Question: I am trying to run a basic example with the Facebook SDK for Python. I tried doing exactly what this <URL>:

'import Facebook' works okay, but 'graph = facebook.GraphAPI()' gives the following error:
'''
Traceback (most recent call last):
File "<stdin>", line 1, in <module>
AttributeError: 'module' object has no attribute 'GraphAPI'
'''
I'm not imtimately familiar with how modules work, but it looks like 'facebook' somehow isn't recognized at all! Or something else is missing here. From the command line, I tried these things to investigate:
'''
>>>dir(facebook)
'''
Output:
'''
['__builtins__', '__doc__', '__file__', '__loader__', '__name__', '__package__', '__path__', '__version__']
'''
and...
'''
>>>help(facebook)
'''
Output:
'''
Help on package facebook:
NAME
facebook - TODO: Document your package.
FILE
/Library/Python/2.7/site-packages/Facebook-0.0-py2.7.egg/facebook/__init__.py
PACKAGE CONTENTS
DATA
__loader__ = <zipimporter object "/Library/Python/2.7/site-packages/Fa...
__version__ = 'TODO: Enter a version'
VERSION
TODO: Enter a version
(END)
'''
...But I'm still stuck. Do I need to "enter a version" to somehow get the thing to fully instantiate? Or could it be something else?
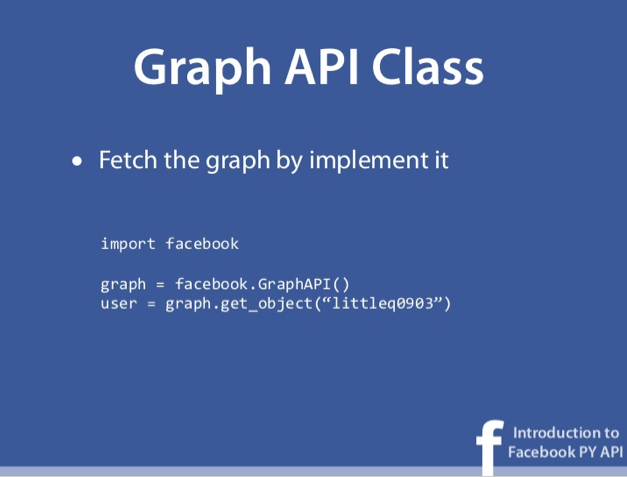
Answer: If you are using Ubuntu or Debian, Just execute the following commands to get this working
'''
sudo pip uninstall facebook
sudo pip uninstall facebook-sdk
sudo pip install facebook-sdk
'''
For other operating systems, just remove 'facebook' and 'facebook-sdk' packages and install only 'facebook-sdk'.
And then execute that program, it will work. Looks like 'facebook' module is a dummy module. What we actually need is 'facebook-sdk' only.